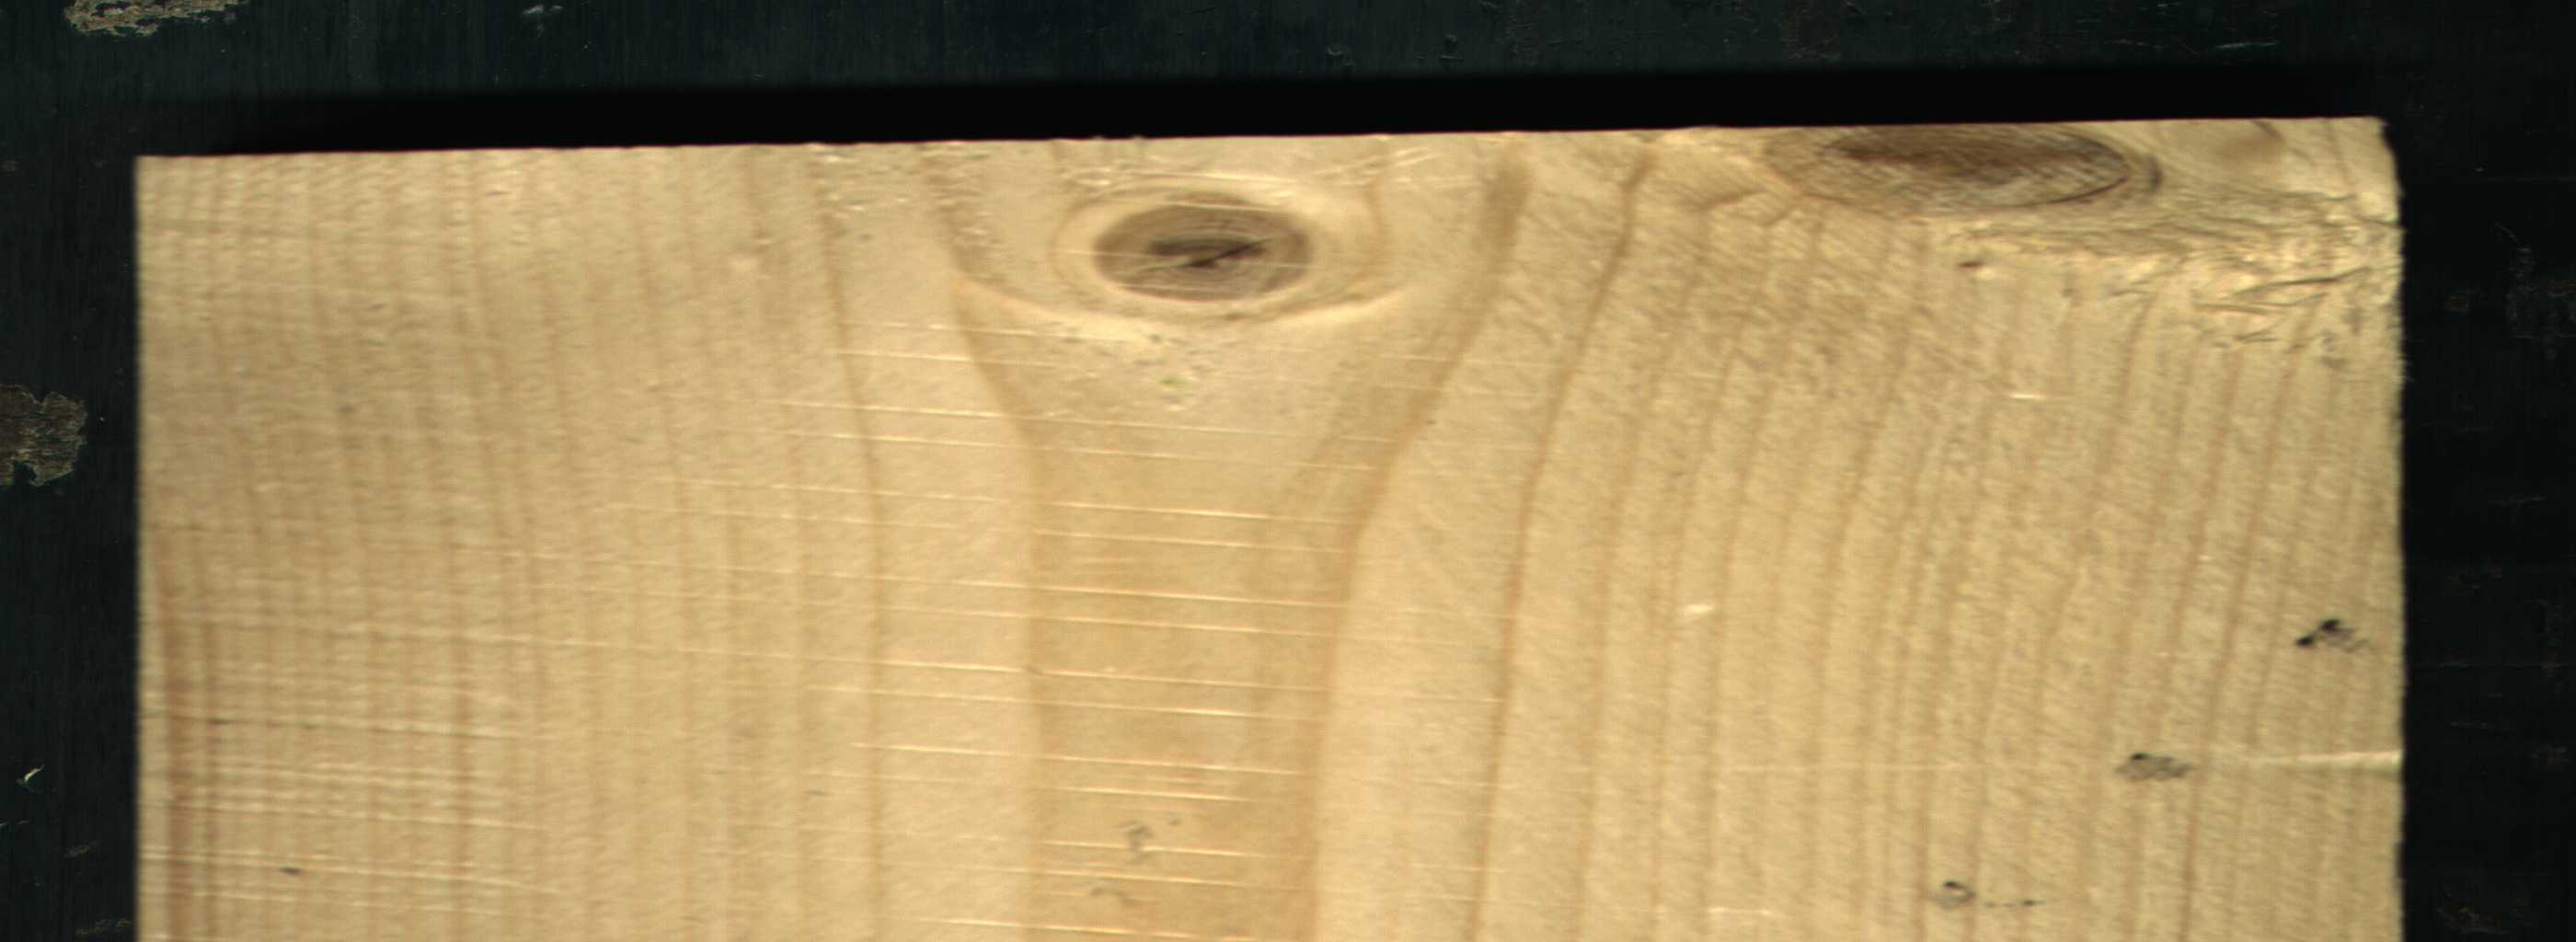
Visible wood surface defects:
Live_Knot
Live_Knot